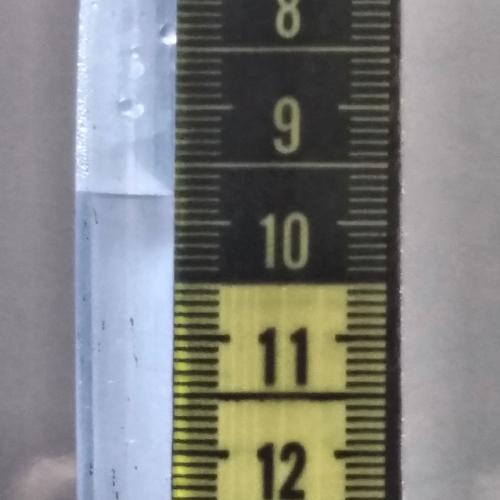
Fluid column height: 9.8 cm